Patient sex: F
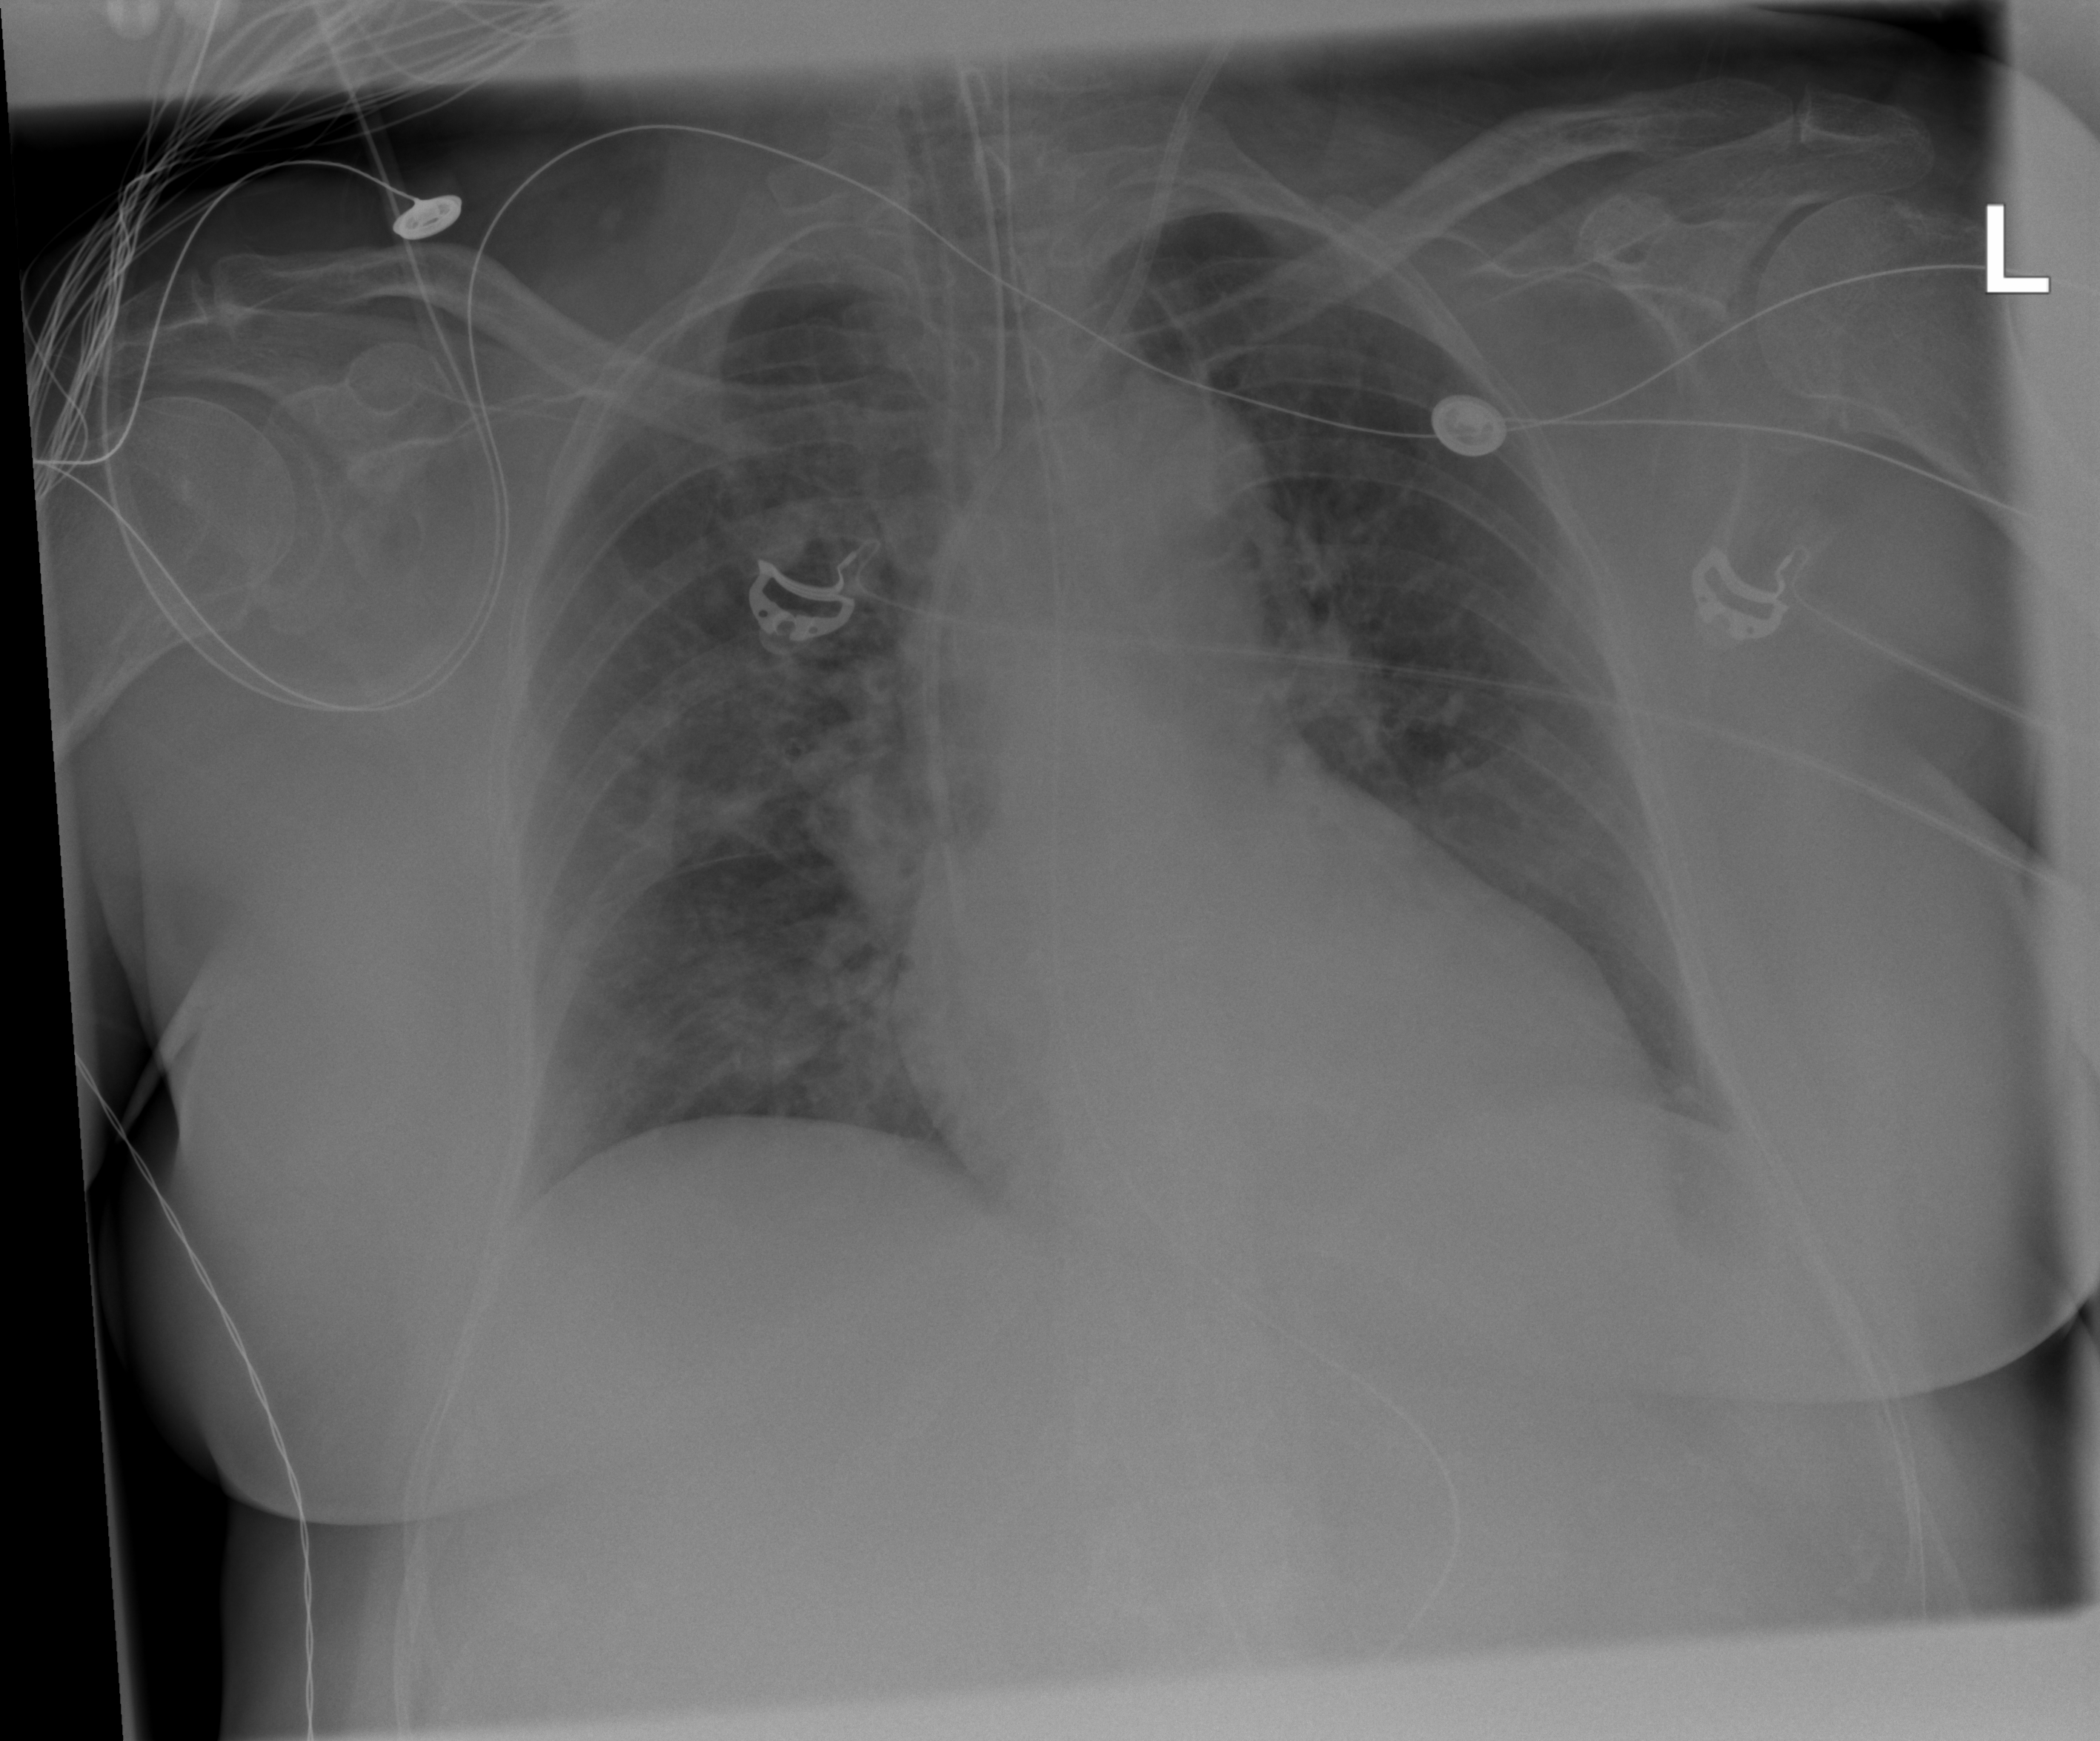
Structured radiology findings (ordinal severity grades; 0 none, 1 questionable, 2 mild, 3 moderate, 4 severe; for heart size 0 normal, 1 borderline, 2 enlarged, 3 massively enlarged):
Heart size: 2
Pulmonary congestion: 2
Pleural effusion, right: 0
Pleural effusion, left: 0
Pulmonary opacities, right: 2
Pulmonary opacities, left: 2
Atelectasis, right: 2
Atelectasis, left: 2